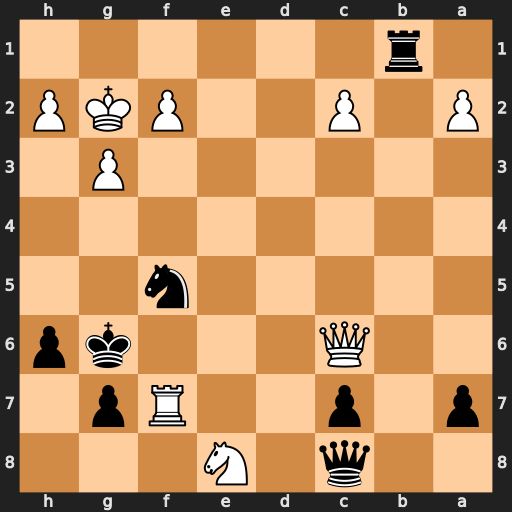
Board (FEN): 2q1N3/p1p2Rp1/2Q3kp/5n2/8/6P1/P1P2PKP/1r6
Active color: b
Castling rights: -
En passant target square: -
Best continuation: Kxf7 Qxc7+ Qxc7